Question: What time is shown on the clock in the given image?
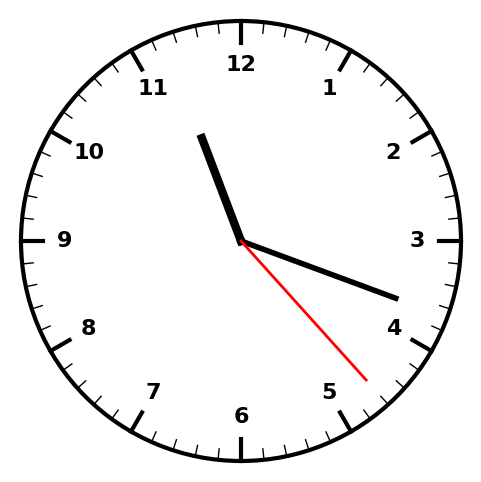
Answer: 11:18:23